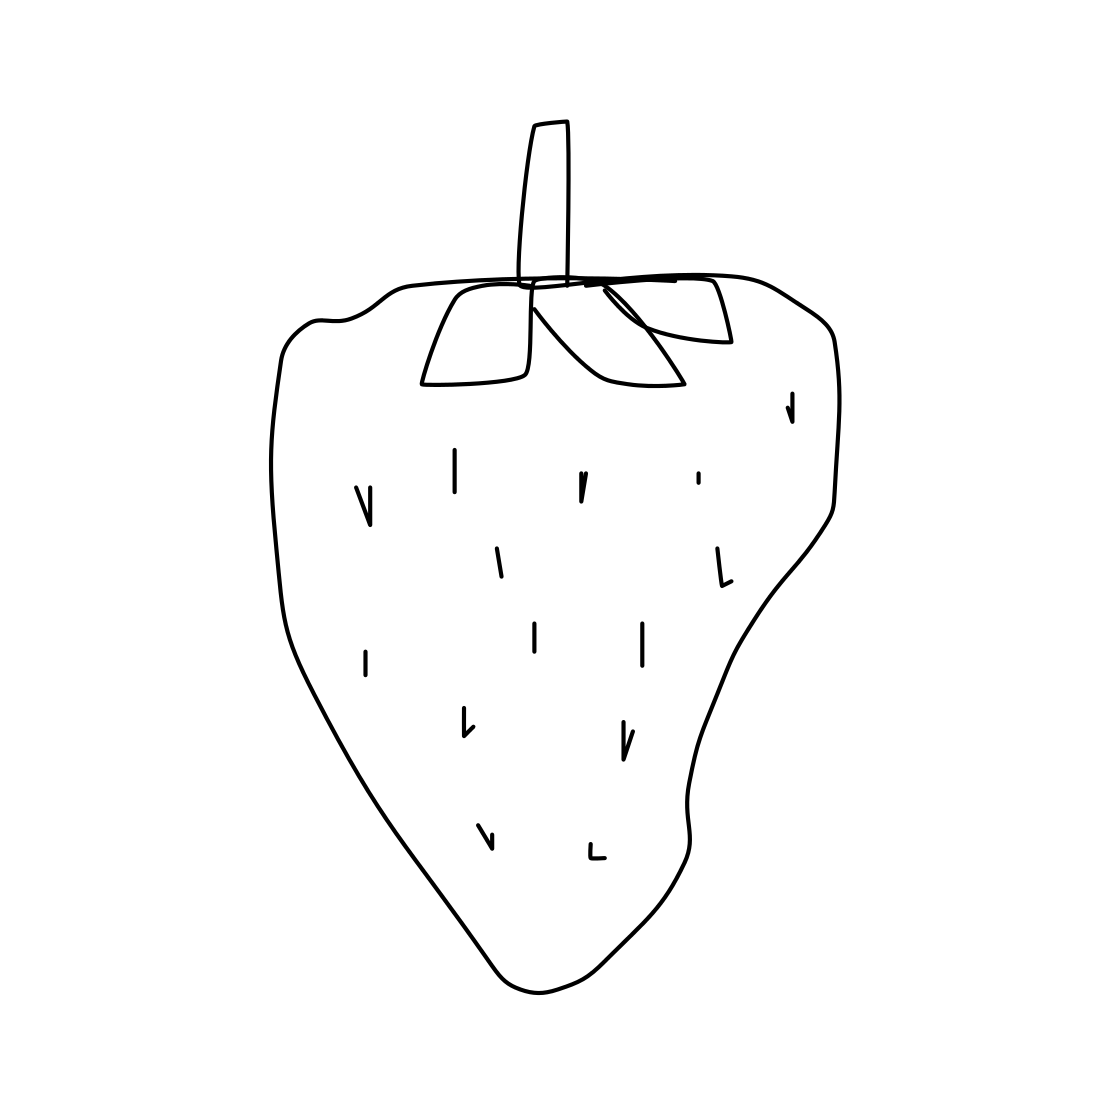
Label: strawberry